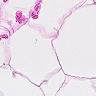
Metastatic tissue present: no